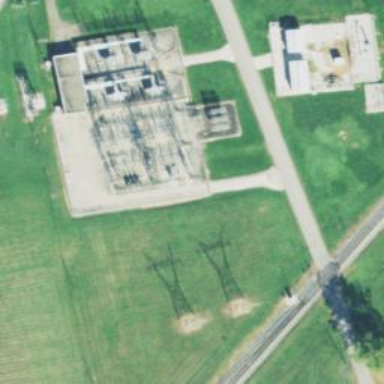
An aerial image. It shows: Power substation.